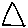
Label: triangle